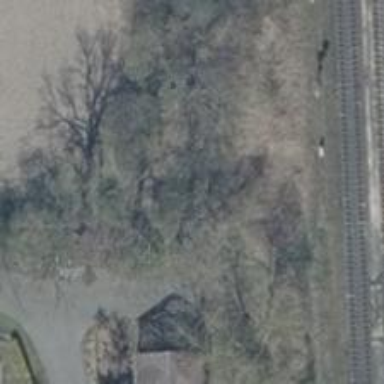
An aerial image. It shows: Row of deciduous broadleaved trees.